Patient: sex F, age 65
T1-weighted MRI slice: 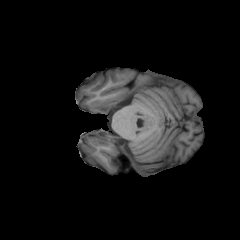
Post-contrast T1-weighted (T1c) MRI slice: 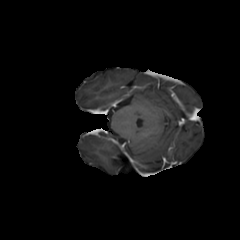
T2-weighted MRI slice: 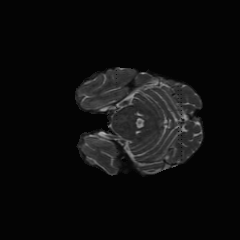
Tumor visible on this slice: no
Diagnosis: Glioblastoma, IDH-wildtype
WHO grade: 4